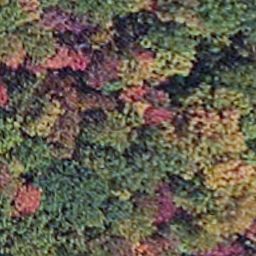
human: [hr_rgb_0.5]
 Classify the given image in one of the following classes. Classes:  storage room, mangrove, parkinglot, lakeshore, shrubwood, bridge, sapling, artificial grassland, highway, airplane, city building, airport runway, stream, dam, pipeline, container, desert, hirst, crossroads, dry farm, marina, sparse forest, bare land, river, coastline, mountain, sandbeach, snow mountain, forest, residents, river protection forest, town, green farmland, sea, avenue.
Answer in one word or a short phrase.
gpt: mangrove